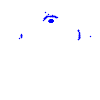
Particle: electron